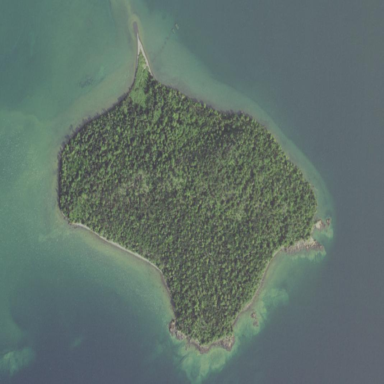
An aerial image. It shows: Islet.